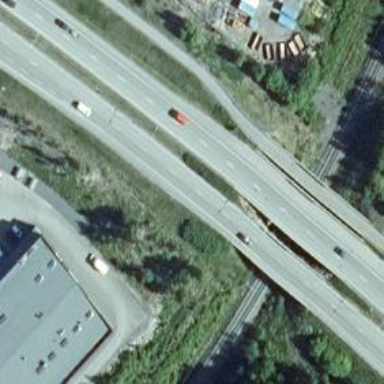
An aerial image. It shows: Bridge with asphalt surface carrying trunk highway.